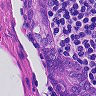
Metastatic tissue present: yes